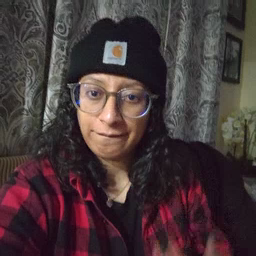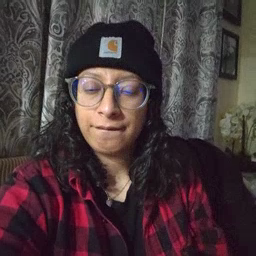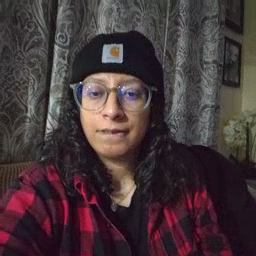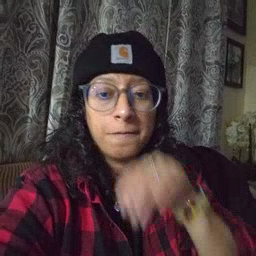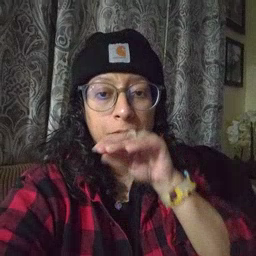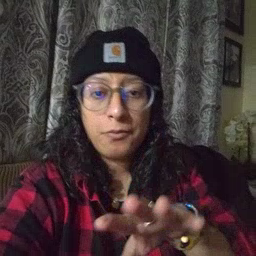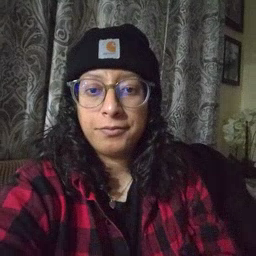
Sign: blow